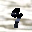
Label: 9